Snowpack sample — Buffalo Mountain, Silverthorne, Colorado, USA (1/25/25, 10:11 AM MST)
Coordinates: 39.6222, -106.1139
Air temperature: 22 °F
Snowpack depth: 110 cm
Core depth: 20 cm
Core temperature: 48.2 °F
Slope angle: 12°, slope face: 102°
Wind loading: high
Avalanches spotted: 0
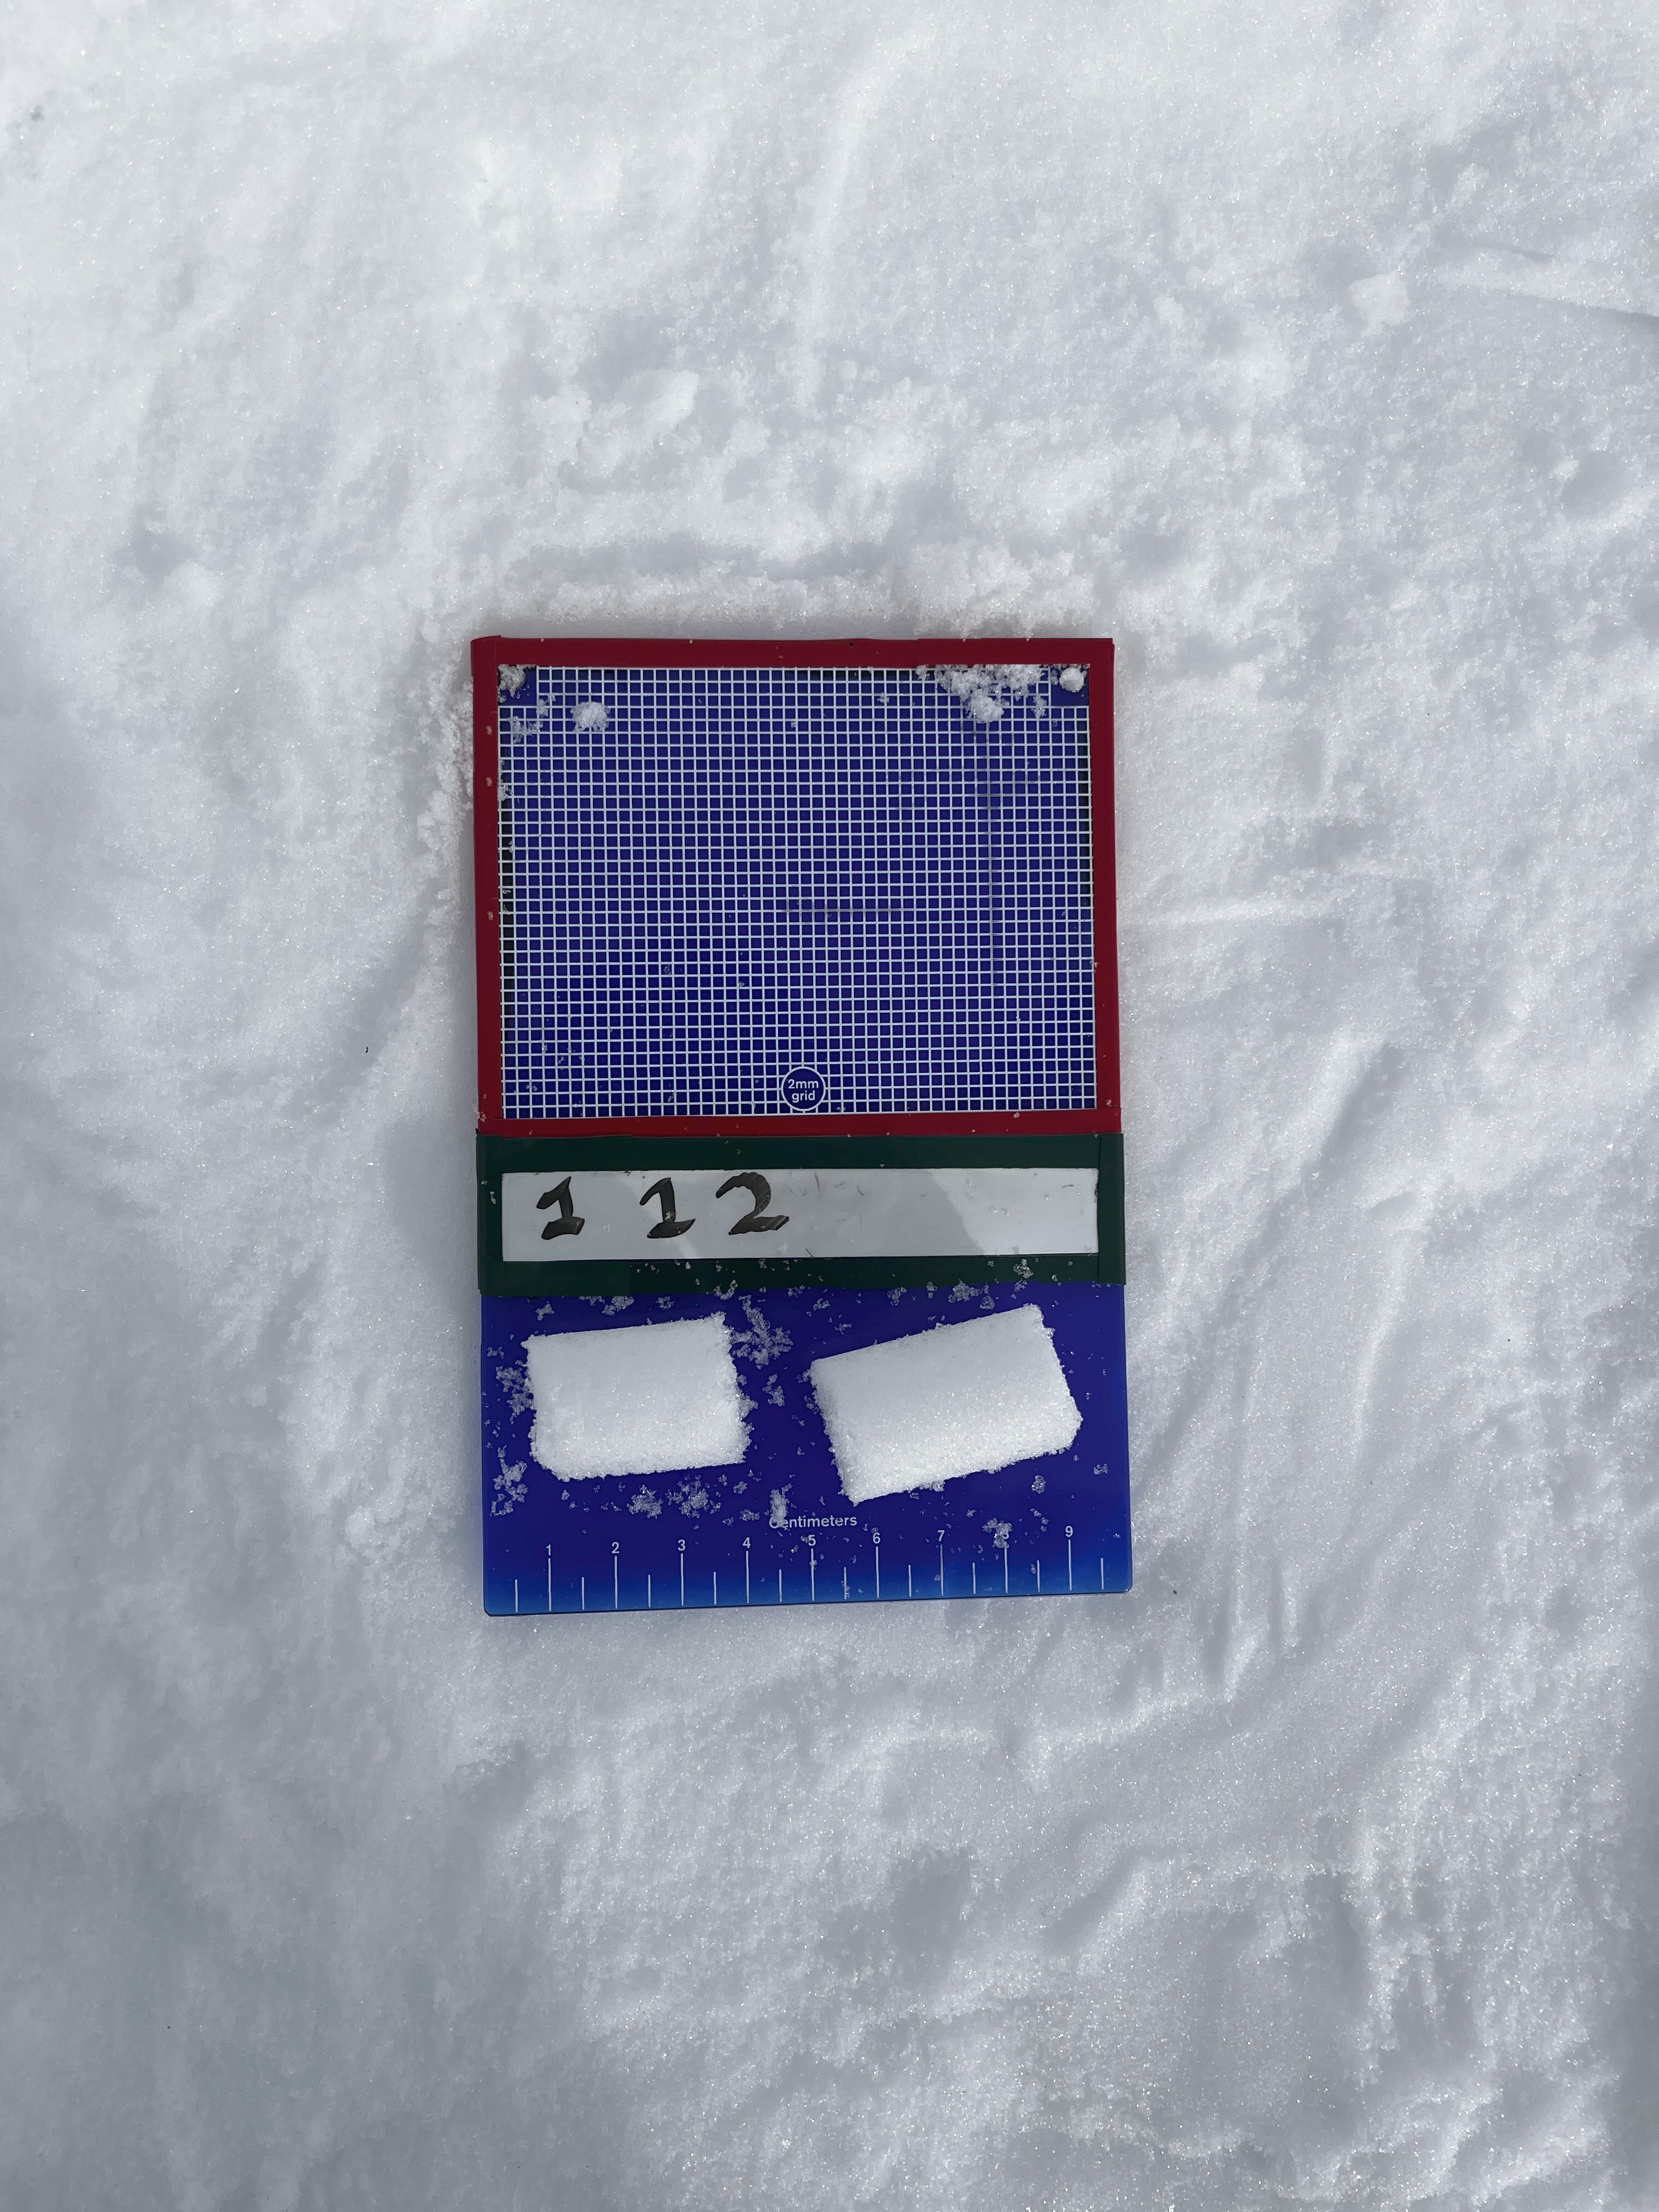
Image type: crystal_card
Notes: No avalanches nearby, collected on the outskirts of a fire break 15 meters from the treeline, on way to Buffalo and Red Mountain